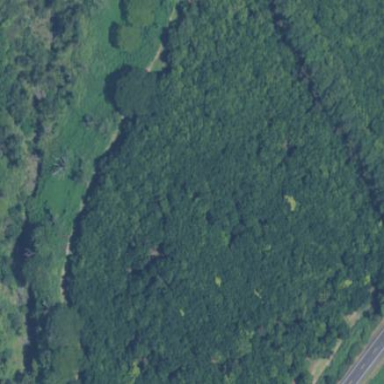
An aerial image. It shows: Orchard filled with macadamia trees.